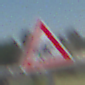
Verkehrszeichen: ReiterLinks
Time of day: Midday
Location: Outdoor (Nature)
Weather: Clear
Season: NotSpecified
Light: Natural